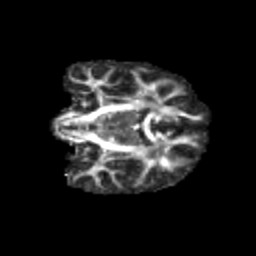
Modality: FA
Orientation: coronal
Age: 12
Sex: male
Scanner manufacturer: siemens
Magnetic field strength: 3 T
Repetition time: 3.8 s
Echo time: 0.07 s